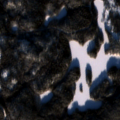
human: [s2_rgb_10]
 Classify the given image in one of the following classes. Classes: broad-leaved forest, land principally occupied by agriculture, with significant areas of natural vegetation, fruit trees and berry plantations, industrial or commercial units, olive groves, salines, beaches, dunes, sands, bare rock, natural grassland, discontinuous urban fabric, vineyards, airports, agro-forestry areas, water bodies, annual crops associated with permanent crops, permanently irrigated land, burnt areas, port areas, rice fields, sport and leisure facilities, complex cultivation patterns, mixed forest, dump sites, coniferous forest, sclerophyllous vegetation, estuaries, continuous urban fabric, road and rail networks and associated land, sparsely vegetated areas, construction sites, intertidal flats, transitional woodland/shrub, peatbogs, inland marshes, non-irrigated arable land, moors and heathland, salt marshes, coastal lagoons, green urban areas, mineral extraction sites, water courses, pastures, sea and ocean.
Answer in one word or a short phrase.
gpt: coniferous forest, mixed forest, water bodies